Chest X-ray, PA view. Patient: 38 years old, sex M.
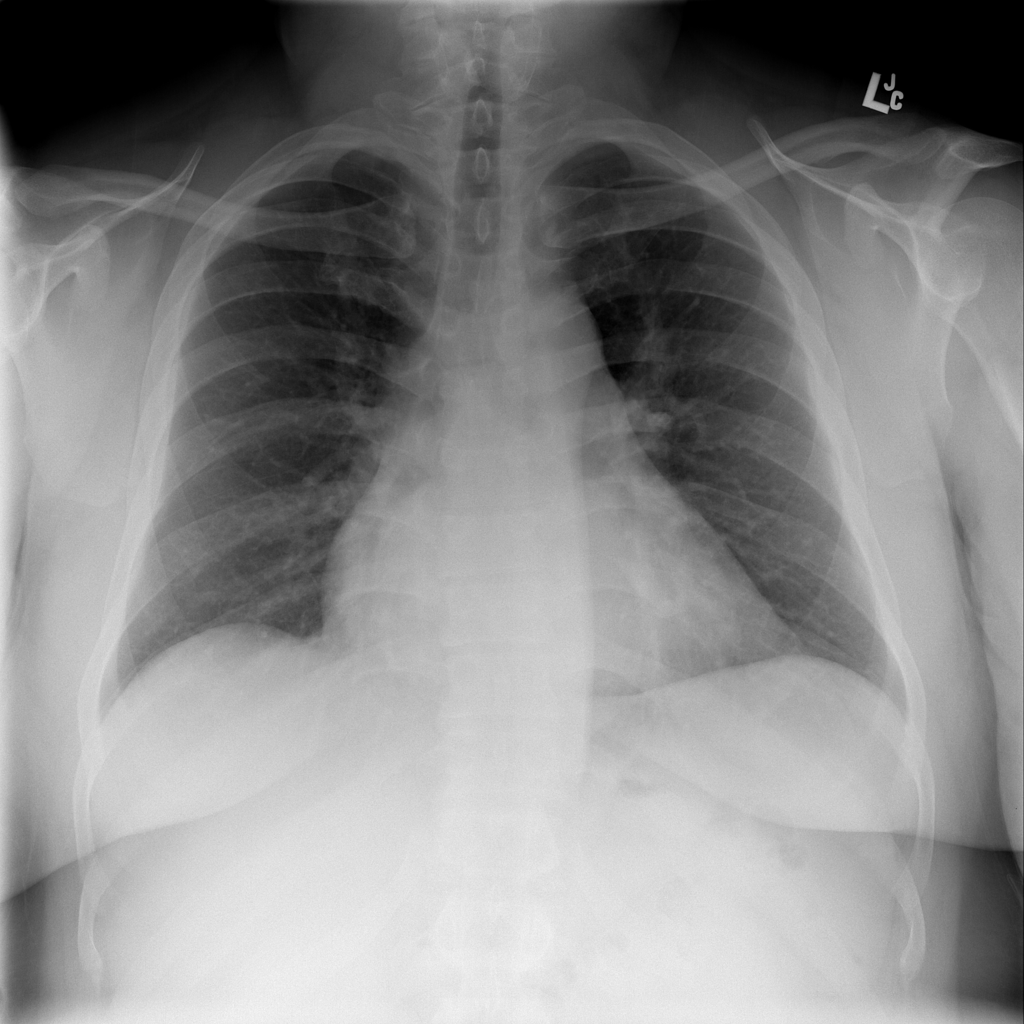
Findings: No Finding